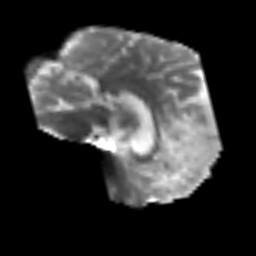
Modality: T2w
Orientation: sagittal
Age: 53
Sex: male
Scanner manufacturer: siemens
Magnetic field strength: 3 T
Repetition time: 3.2 s
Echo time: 0.081 s